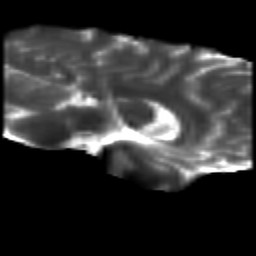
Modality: T2w
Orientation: sagittal
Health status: healthy
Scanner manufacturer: siemens
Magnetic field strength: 3 T
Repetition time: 10 s
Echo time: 0.092 s